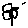
Label: flower